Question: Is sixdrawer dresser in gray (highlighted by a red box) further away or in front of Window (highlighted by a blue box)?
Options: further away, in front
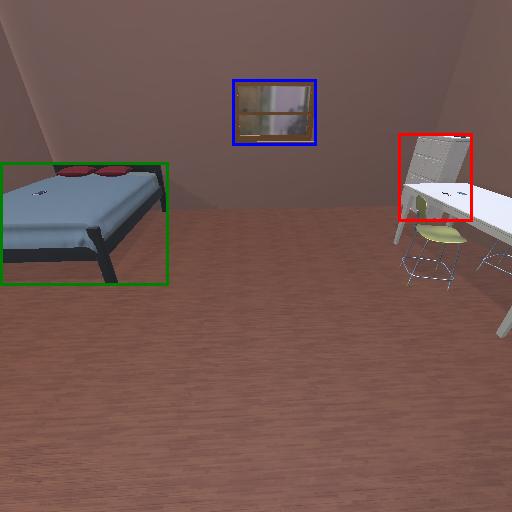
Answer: further away